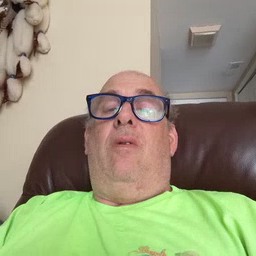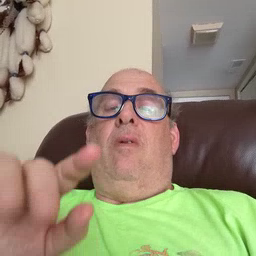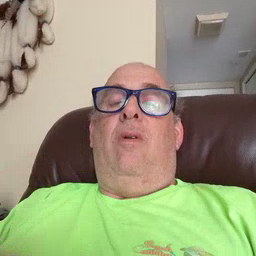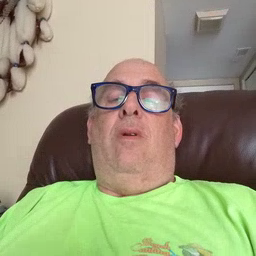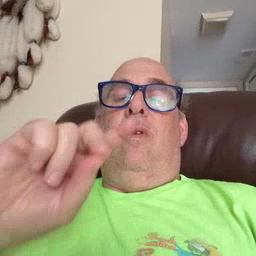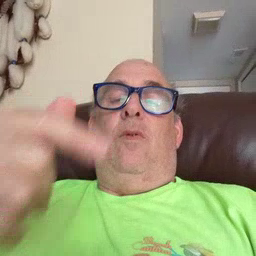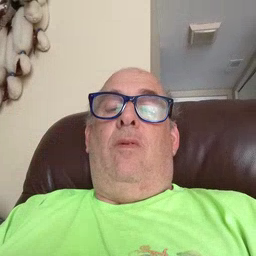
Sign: dog